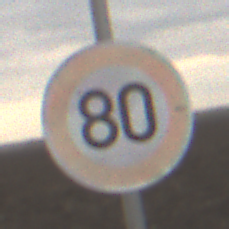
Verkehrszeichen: Geschwindigkeit80
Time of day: MorningAfternoon
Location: Outdoor (Nature)
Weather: Overcast
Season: NotSpecified
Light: Natural